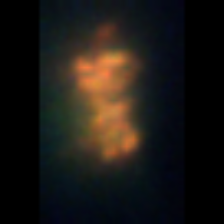
Taxon: Unknown_detritus
Group: Unknown